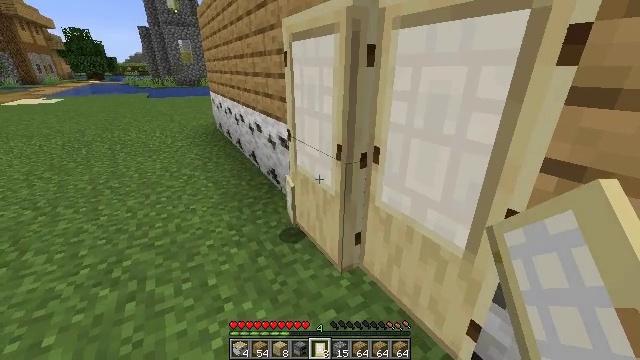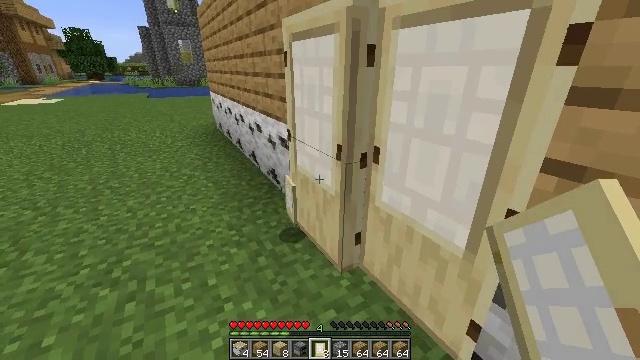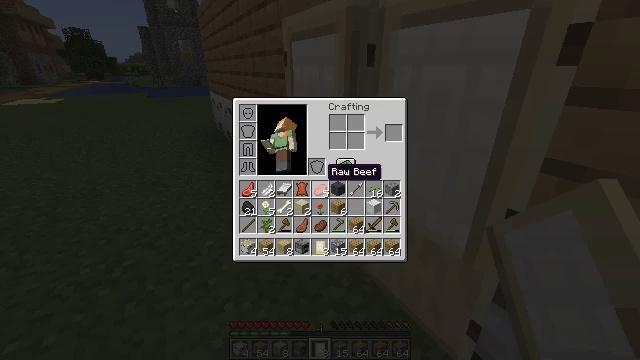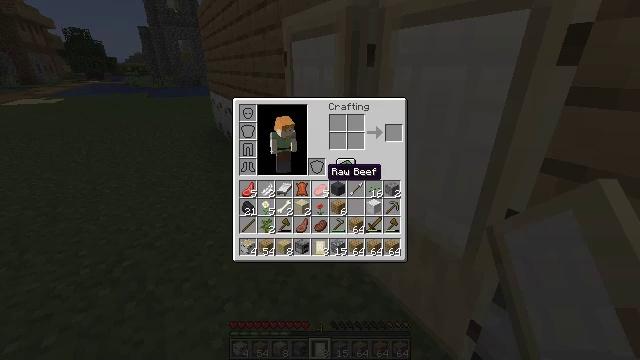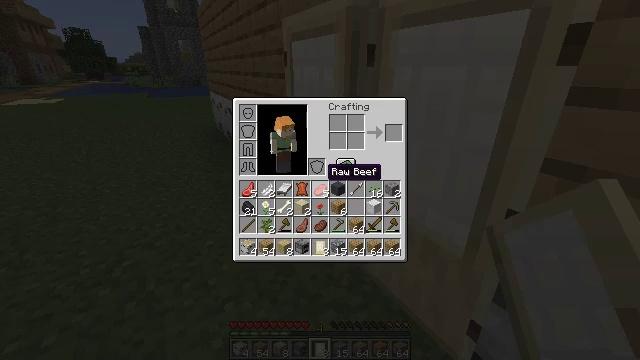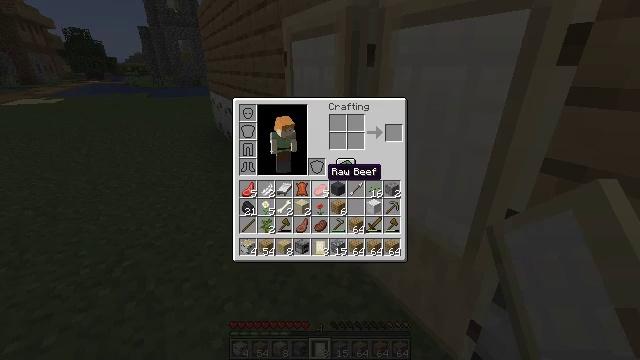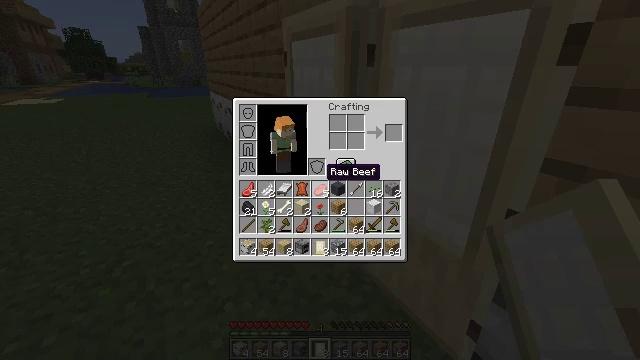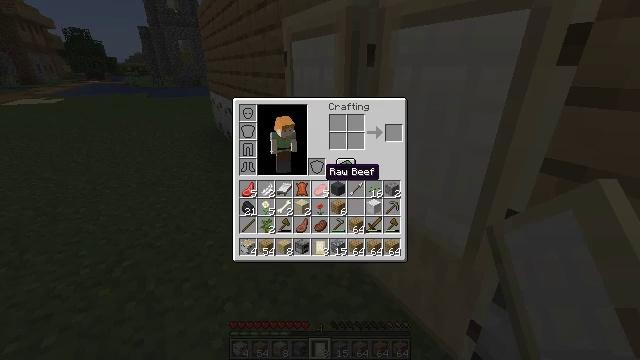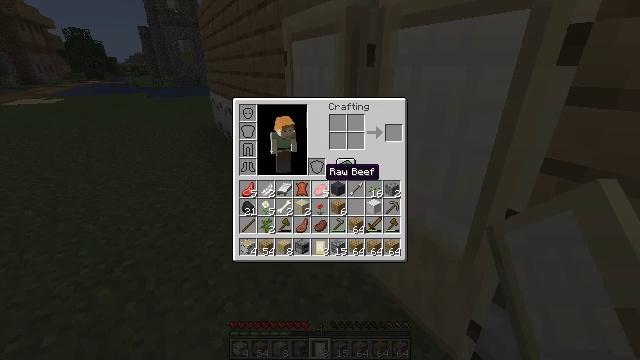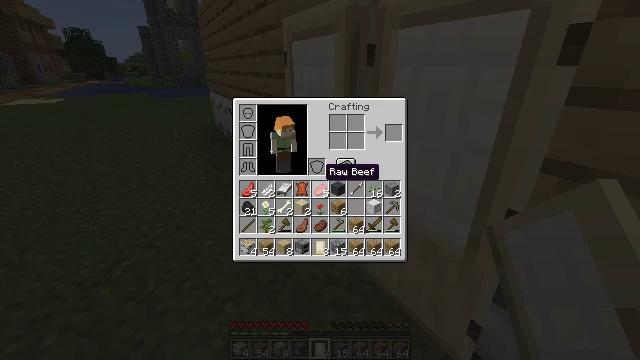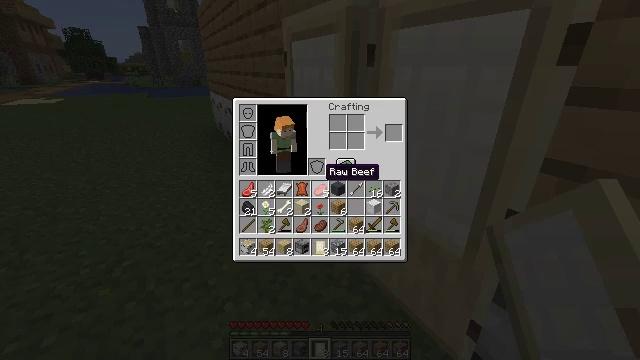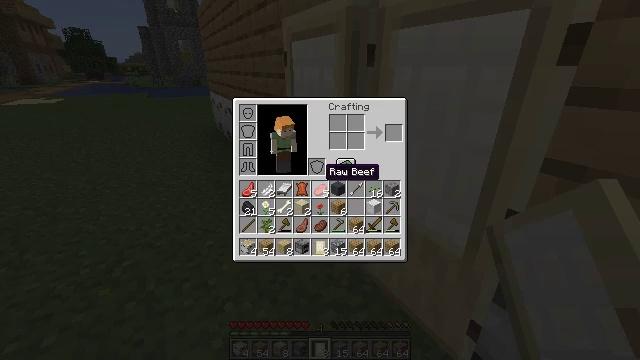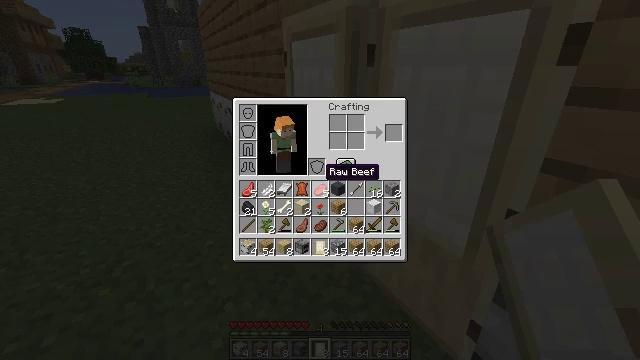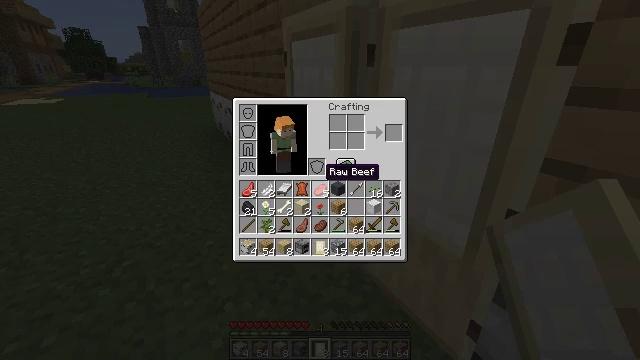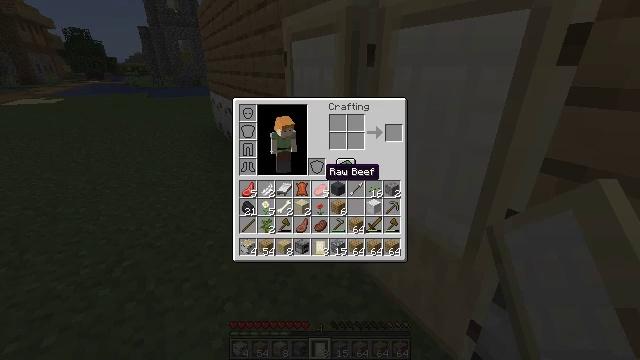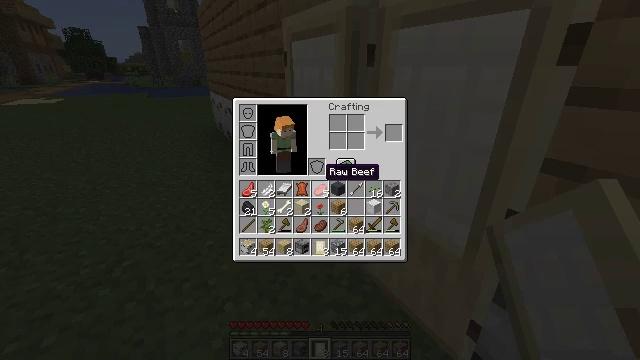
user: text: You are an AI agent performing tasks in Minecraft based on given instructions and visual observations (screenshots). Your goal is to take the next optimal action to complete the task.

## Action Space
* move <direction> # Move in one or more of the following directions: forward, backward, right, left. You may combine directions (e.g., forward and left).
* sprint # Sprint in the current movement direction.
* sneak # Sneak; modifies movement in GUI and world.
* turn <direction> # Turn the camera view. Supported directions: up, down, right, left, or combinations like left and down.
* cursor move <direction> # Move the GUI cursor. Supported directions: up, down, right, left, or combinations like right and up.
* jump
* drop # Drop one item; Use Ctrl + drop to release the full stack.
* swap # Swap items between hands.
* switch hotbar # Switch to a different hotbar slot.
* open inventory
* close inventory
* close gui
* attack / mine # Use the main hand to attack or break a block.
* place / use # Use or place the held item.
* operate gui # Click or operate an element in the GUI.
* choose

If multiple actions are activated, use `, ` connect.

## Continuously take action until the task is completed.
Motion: motion action
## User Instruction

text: Break the birch door to remove it.
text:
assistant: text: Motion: no_op
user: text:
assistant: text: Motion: open inventory
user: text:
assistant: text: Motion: open inventory
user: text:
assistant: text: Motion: no_op
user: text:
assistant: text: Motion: no_op
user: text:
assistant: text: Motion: move forward
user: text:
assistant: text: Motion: move forward
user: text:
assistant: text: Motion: move forward
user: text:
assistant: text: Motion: move forward
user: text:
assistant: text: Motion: move forward
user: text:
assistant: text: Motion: move forward
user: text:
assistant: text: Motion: no_op
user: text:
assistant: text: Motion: no_op
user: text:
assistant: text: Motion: no_op
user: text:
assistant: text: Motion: no_op
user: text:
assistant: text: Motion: no_op
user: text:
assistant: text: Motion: move forward, close inventory
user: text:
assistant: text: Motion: move forward, close inventory
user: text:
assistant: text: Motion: move forward, close inventory
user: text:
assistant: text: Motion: move forward, close inventory
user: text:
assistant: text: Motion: close inventory
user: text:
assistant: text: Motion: no_op
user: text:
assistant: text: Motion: move forward
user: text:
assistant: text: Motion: move forward
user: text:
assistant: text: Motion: move forward
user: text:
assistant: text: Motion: move forward
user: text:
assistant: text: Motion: move forward
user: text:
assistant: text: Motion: move forward, turn left
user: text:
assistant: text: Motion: move forward
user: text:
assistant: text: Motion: move forward